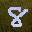
Label: 8